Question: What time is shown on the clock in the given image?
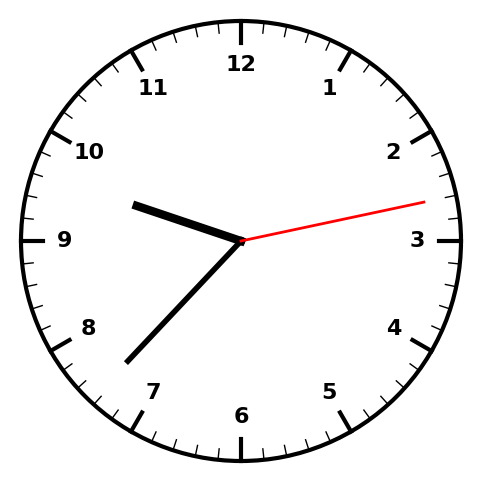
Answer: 09:37:13